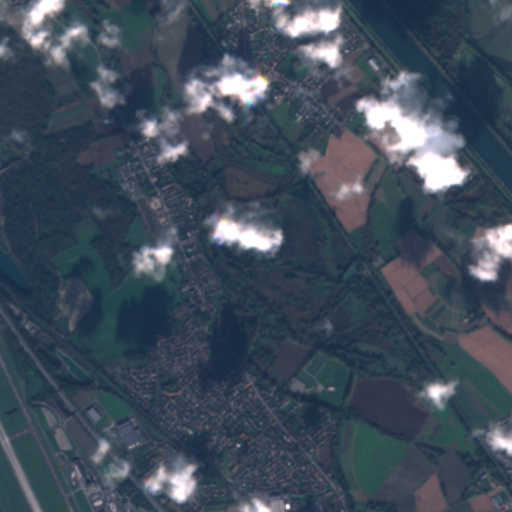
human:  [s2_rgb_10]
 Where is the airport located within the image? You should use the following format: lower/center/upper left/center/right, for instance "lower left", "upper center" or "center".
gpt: The airport is located in the lower left of the image.
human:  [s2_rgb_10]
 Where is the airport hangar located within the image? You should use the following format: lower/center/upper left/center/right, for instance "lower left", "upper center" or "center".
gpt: The airport hangar is located in the lower left of the image.
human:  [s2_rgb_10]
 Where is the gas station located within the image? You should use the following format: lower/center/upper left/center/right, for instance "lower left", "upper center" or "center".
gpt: The gas station is located in the lower left of the image.
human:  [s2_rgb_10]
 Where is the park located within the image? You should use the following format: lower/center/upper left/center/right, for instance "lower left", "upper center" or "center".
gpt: The park is located in the lower right of the image.
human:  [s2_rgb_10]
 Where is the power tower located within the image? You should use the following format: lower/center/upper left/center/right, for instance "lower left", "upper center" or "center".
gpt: The power tower is located in the upper right of the image.
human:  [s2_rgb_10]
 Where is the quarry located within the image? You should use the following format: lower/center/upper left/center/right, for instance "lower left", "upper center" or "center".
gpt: There is no quarry in the image.